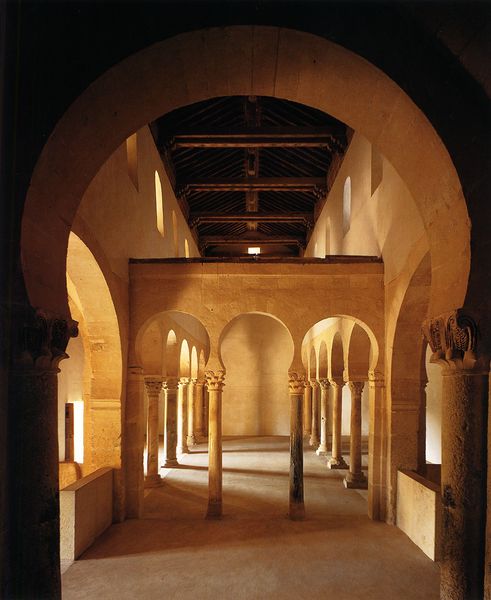
Titel: San Miguel de Escalada
Standort: Léon (EU - E)
Schlagwörter: blätter, schatten, licht, säule, säulen, gebäude, sockel, kirche, garten, spanien, bögen, gewölbe, moschee, kapitelle, schranke, arabisch, mittelschiff, schatte, romanik, filigran, serail, mauren, alhambra, schatt